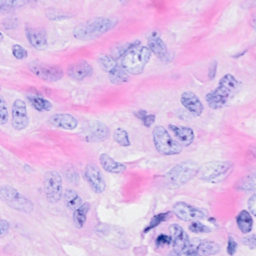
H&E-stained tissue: Breast